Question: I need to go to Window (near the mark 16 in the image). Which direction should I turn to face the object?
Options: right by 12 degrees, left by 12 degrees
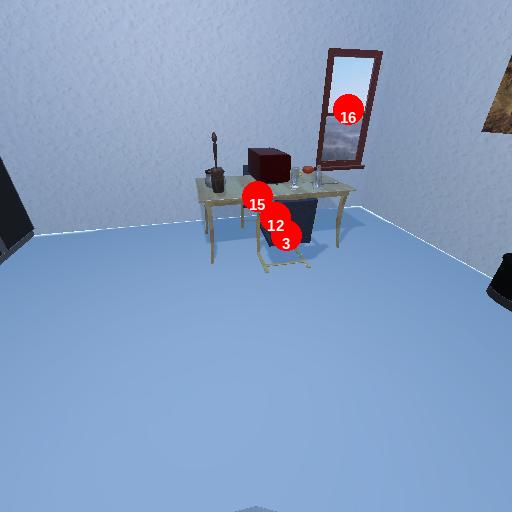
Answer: right by 12 degrees